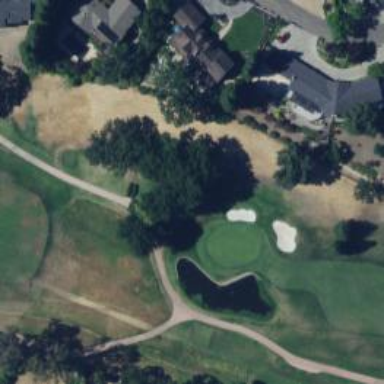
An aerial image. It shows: Golf hole.